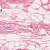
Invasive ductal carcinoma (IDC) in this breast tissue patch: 0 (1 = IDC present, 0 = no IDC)